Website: home-depot
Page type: review-order
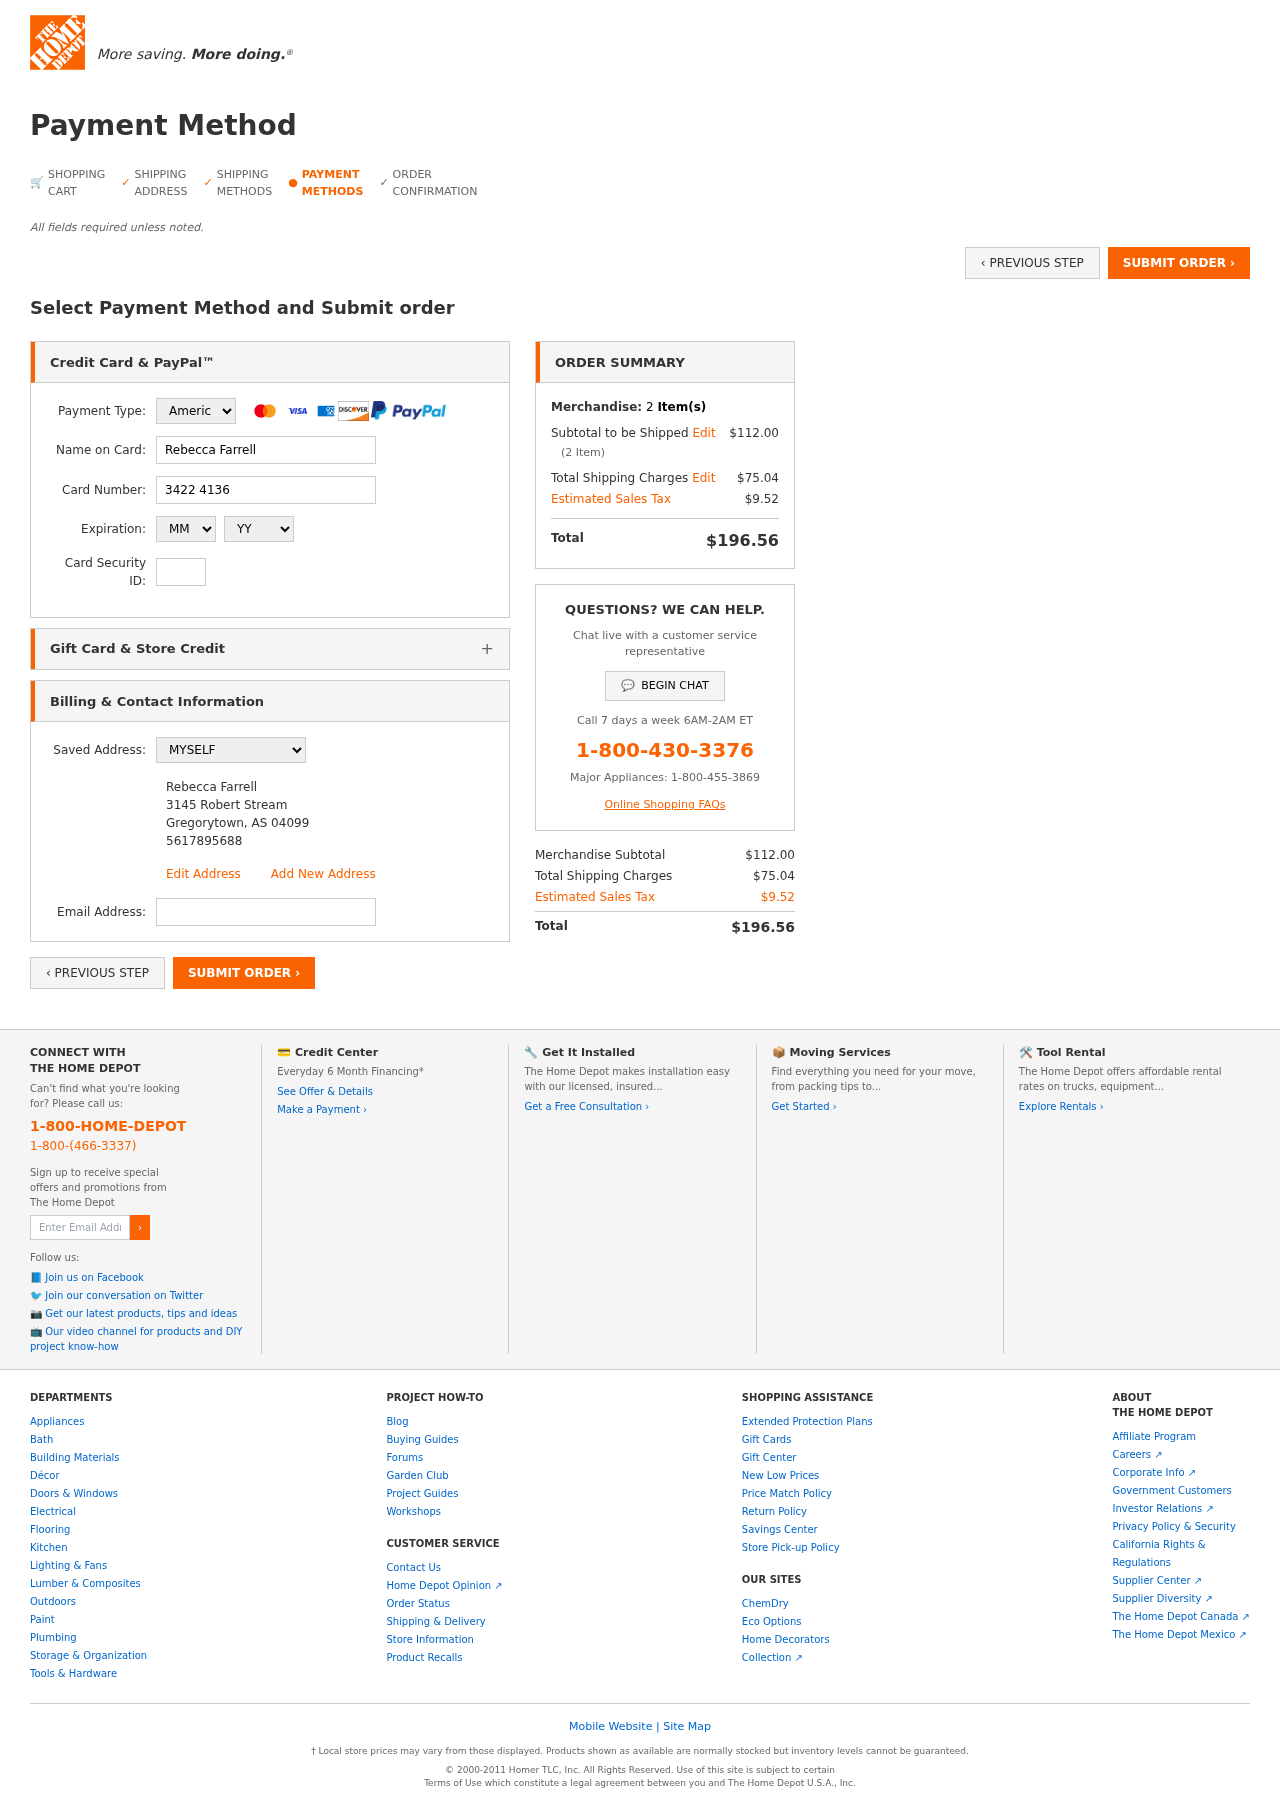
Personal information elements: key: PII_CARD_CVV
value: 1328
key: PII_CARD_EXPIRY_MONTH
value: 02
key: PII_CARD_EXPIRY_YEAR
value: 27
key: PII_CARD_NUMBER
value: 3422 4136 1021 469
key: PII_CARD_TYPE
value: American Express
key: PII_EMAIL
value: rebecca_farrell@hotmail.com
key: PII_FULLNAME
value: Rebecca Farrell
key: PII_FULLNAME2
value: Rebecca Farrell
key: PII_STREET2
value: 3145 Robert Stream
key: PII_CITY2
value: Gregorytown
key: PII_STATE_ABBR2
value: AS
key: PII_POSTCODE2
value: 04099
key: PII_PHONE2
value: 5617895688
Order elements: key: ORDER_NUM_ITEMS
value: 2
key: ORDER_SUBTOTAL
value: $112.00
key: ORDER_NUM_ITEMS2
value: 2
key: ORDER_SHIPPING_COST
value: $75.04
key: ORDER_TAX
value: $9.52
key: ORDER_TOTAL
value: $196.56
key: ORDER_SUBTOTAL2
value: $112.00
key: ORDER_SHIPPING_COST2
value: $75.04
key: ORDER_TAX2
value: $9.52
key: ORDER_TOTAL2
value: $196.56